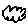
Label: cloud